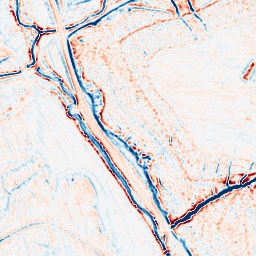
Category: edge_preserving
Decomposition family: bilateral
Decomposition parameters: d: 9
sigma_color: 75
sigma_space: 100
Upsampling method: linear_exact
Upsampling parameters: scale: 2
Upsampling scale: 2